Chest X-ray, AP view. Patient: 65 years old, sex F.
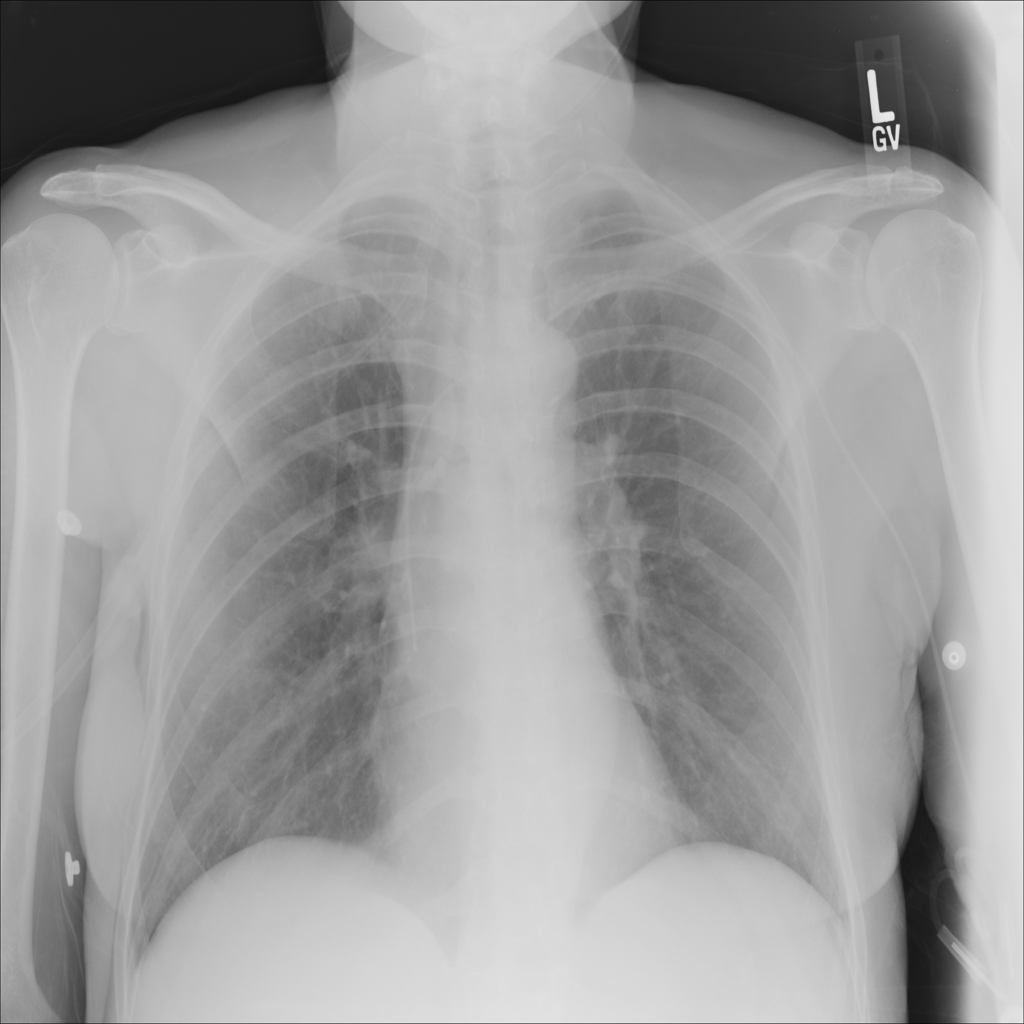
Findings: No Finding